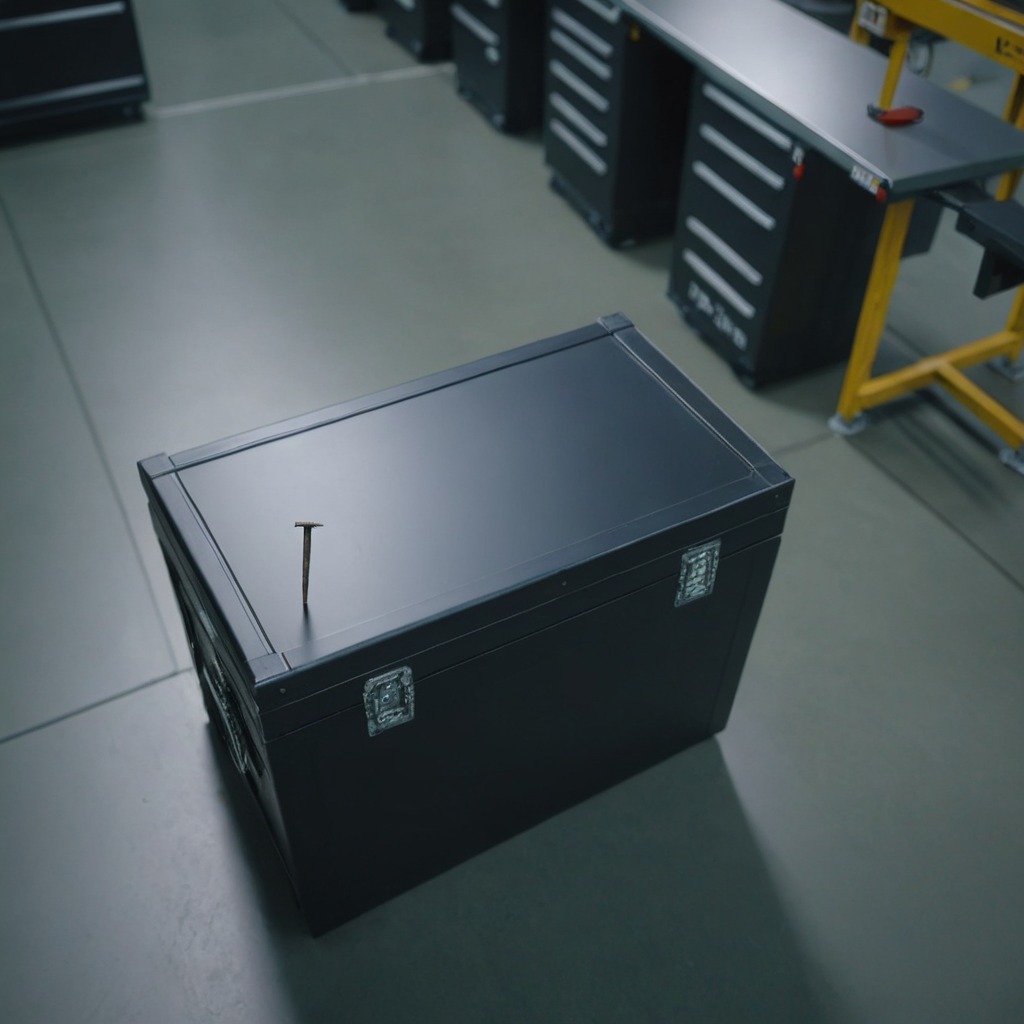
An iron nail is lying on a toolbox surface in an airplane hangar workshop.